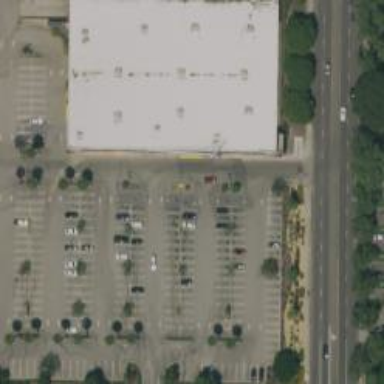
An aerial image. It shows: Retail building.